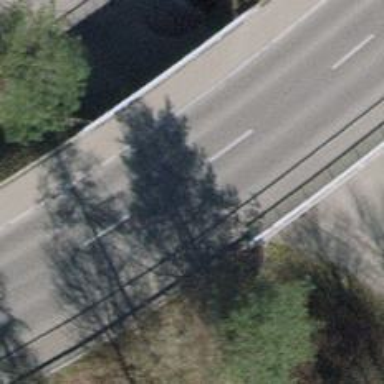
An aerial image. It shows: Tertiary road on asphalt surface crossing over bridge.